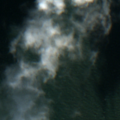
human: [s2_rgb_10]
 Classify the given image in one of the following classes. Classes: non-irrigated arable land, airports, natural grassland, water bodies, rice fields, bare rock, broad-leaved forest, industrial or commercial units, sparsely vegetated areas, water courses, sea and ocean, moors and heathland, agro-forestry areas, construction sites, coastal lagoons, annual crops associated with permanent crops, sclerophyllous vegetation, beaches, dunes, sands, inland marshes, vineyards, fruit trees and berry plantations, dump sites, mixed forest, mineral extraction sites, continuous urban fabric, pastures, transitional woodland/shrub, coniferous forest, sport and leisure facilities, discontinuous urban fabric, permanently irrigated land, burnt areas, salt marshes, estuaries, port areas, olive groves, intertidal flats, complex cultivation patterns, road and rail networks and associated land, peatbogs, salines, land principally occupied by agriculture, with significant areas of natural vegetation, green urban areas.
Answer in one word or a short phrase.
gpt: sea and ocean